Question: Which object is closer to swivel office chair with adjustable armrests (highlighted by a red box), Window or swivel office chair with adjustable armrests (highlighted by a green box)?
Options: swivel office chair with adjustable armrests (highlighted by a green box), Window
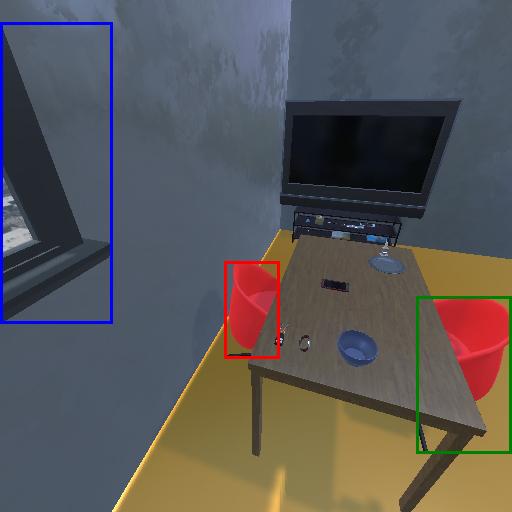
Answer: swivel office chair with adjustable armrests (highlighted by a green box)